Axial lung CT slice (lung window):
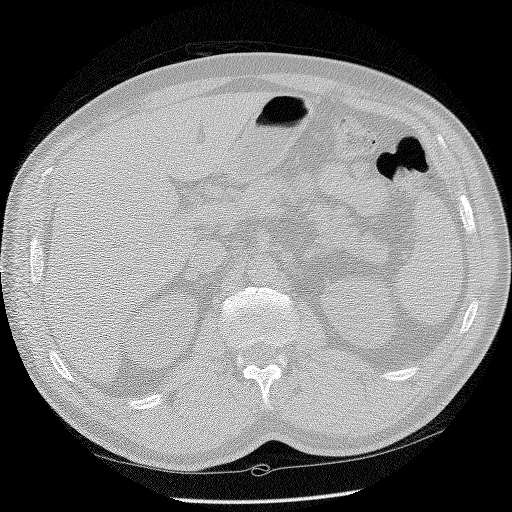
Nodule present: no